Question: What is the reading of this measurement?
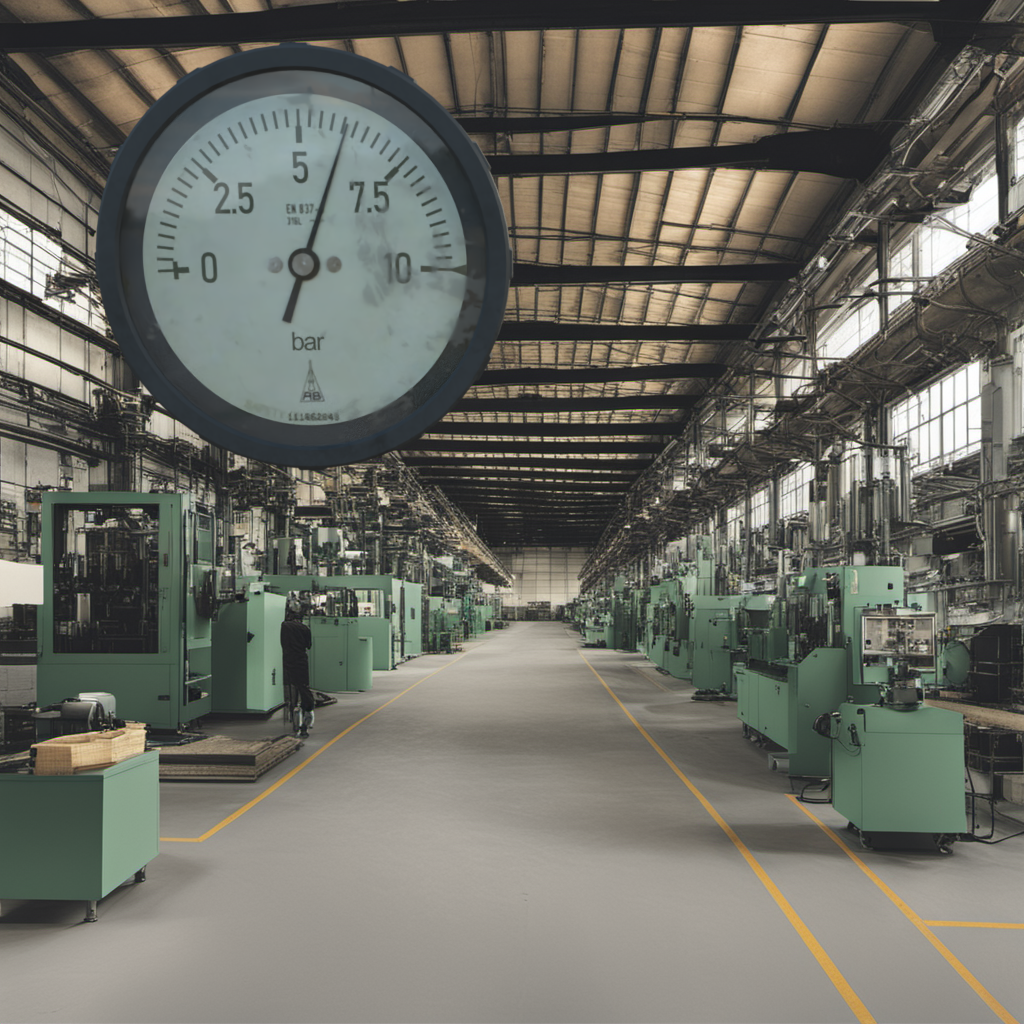
Answer: The result is 6.04
Question: What is the range of this measurement?
Answer: The range is from 0 to 10
Question: What is the minimum and maximum value range of this measurement?
Answer: The minimum value is 0 and the maximum value is 10